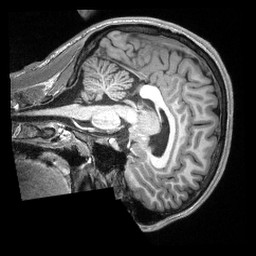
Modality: T1w
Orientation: sagittal
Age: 21
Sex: male
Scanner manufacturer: siemens
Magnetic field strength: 3 T
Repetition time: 2.3 s
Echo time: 0.00308 s